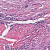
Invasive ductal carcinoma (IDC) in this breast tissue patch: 0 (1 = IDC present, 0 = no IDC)